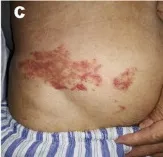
Back.
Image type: medical_photograph (skin_photograph)